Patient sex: M
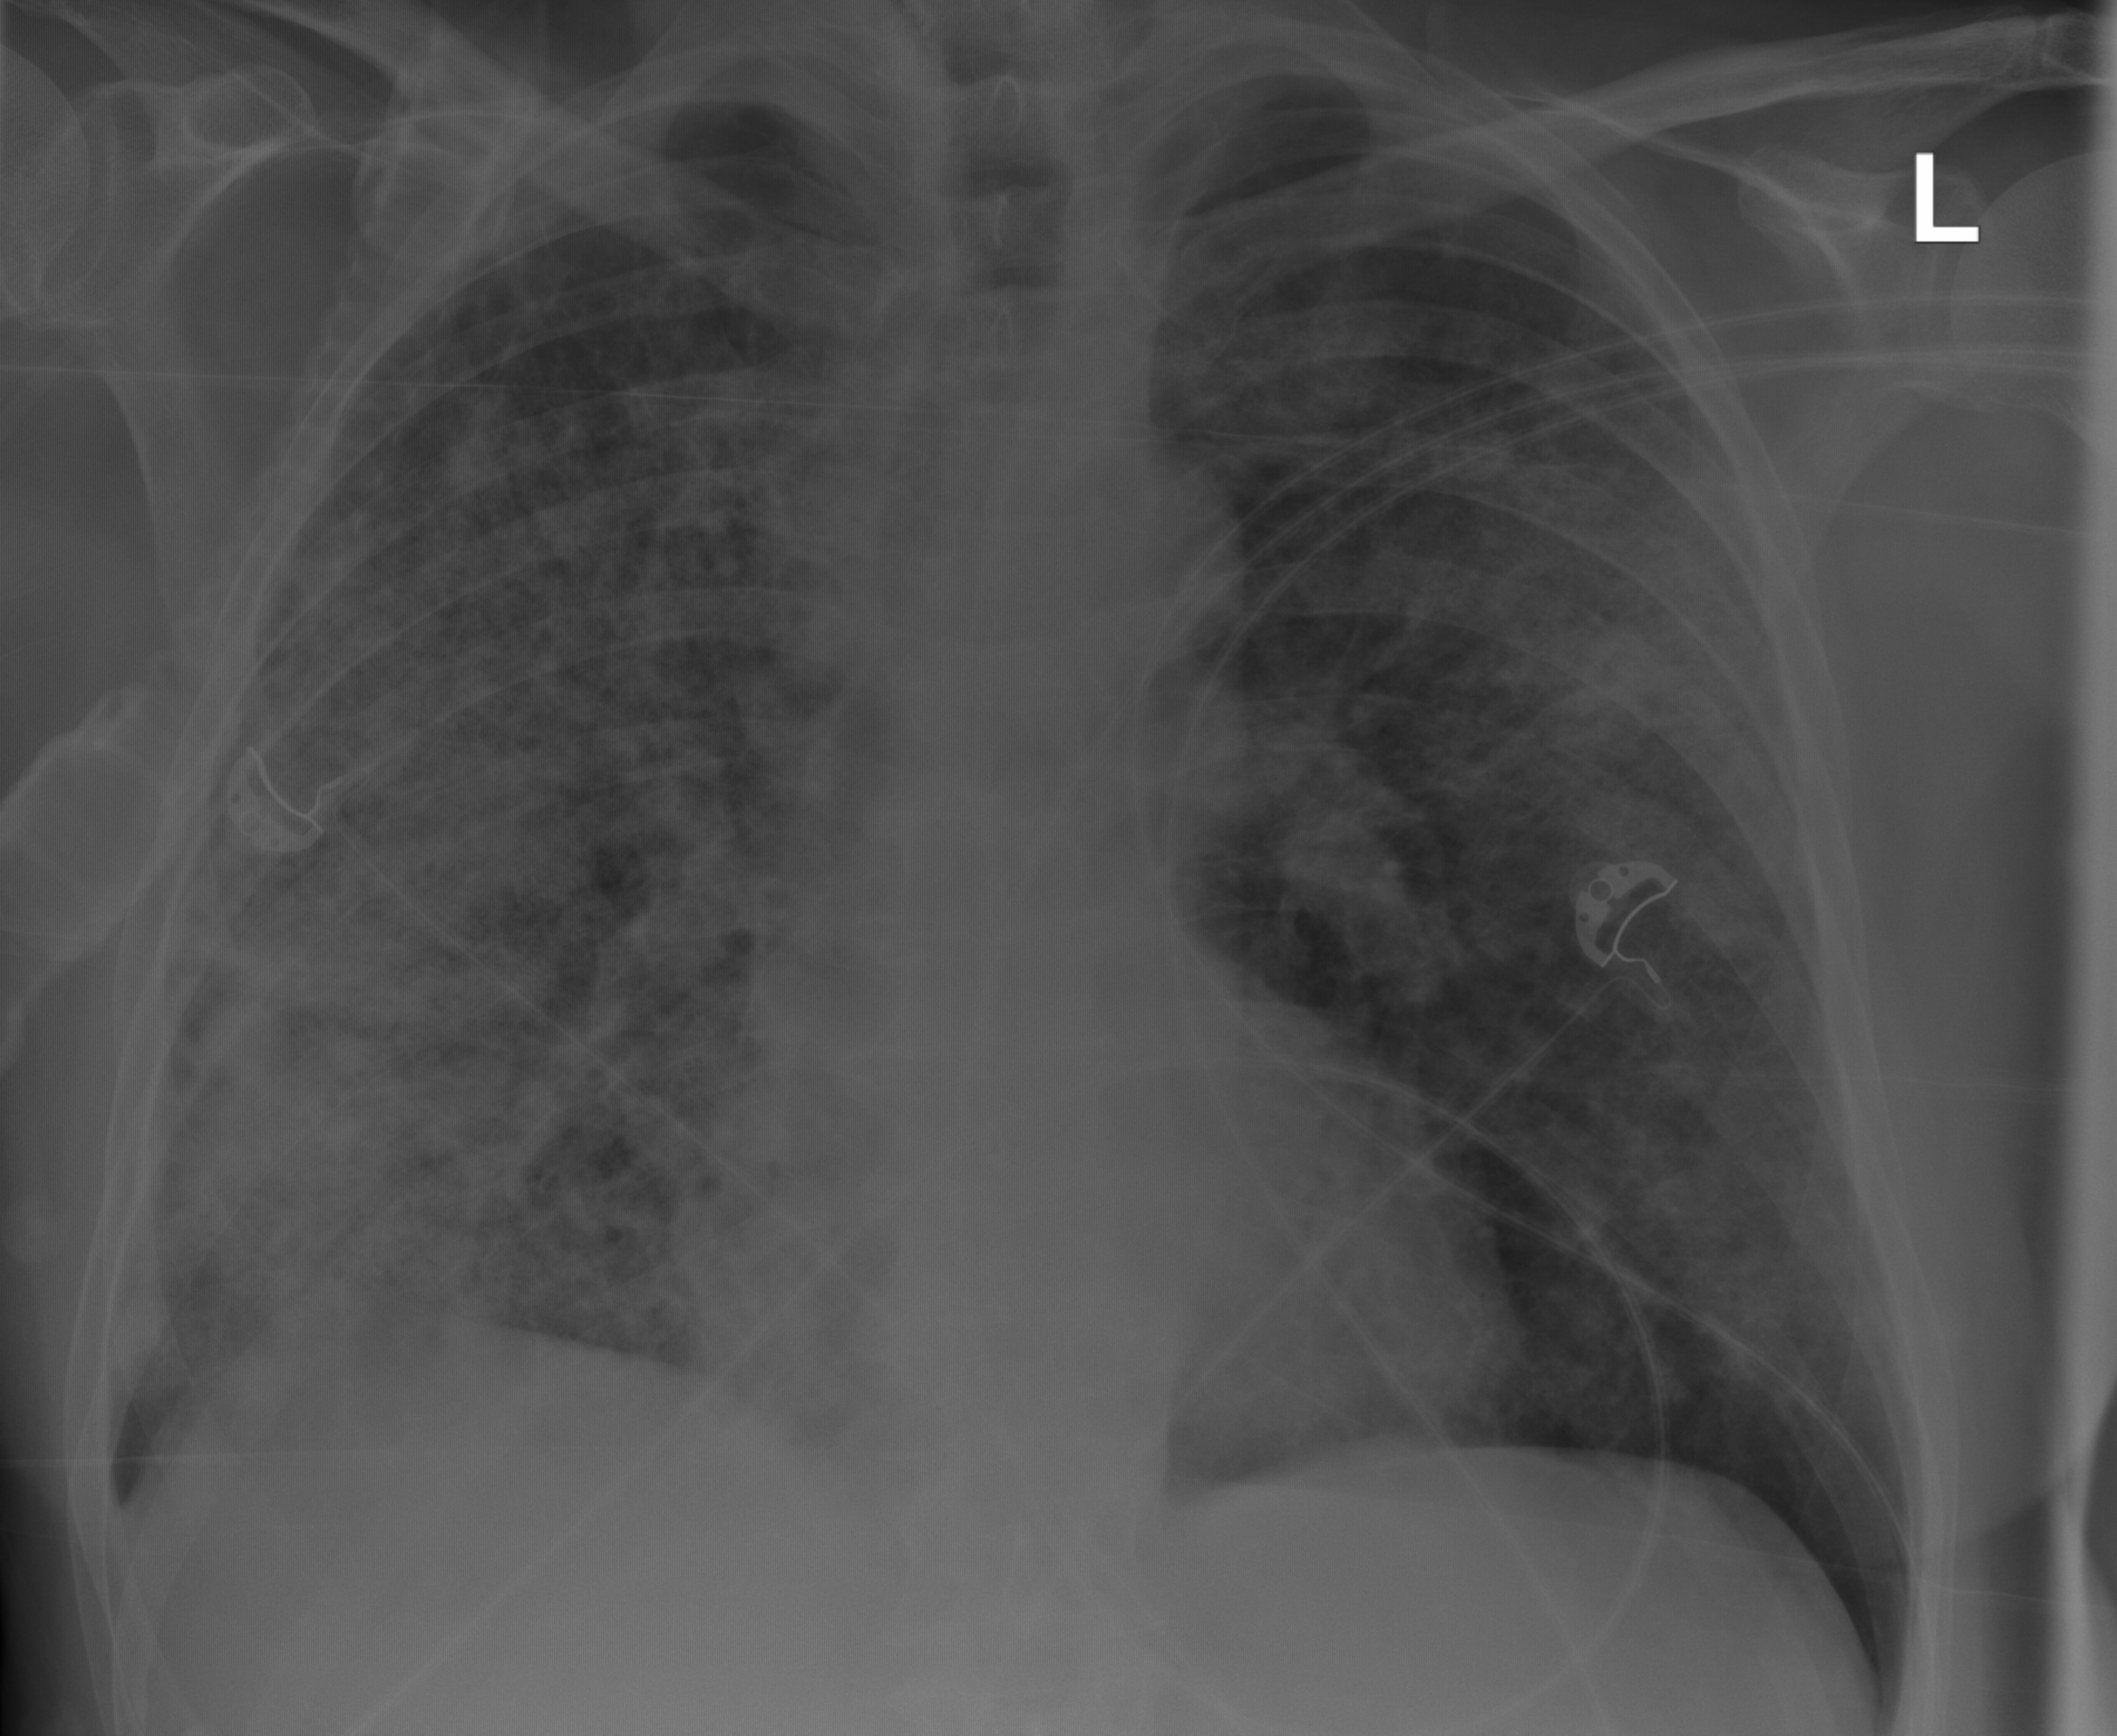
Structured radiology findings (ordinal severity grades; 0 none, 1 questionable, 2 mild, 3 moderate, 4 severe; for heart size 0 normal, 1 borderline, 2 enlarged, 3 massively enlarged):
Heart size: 0
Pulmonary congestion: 0
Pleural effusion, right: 2
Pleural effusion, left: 0
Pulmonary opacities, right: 4
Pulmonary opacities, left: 3
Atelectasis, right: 2
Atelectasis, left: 0